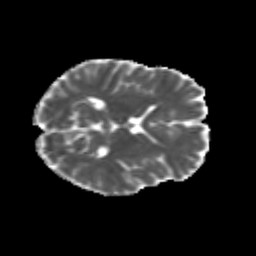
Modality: MD
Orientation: axial
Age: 25
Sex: female
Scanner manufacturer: siemens
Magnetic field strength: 3 T
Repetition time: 3.5 s
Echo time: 0.113 s